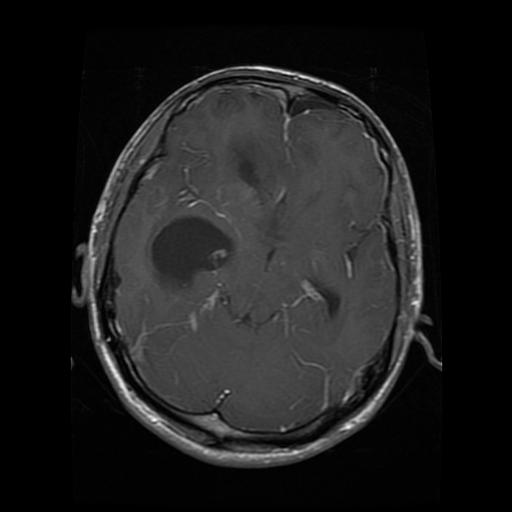
Label: glioma